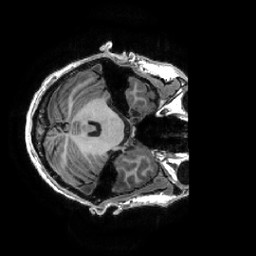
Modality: T1w
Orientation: axial
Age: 31
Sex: male
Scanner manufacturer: ge
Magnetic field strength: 3 T
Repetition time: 0.0073 s
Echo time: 0.003 s